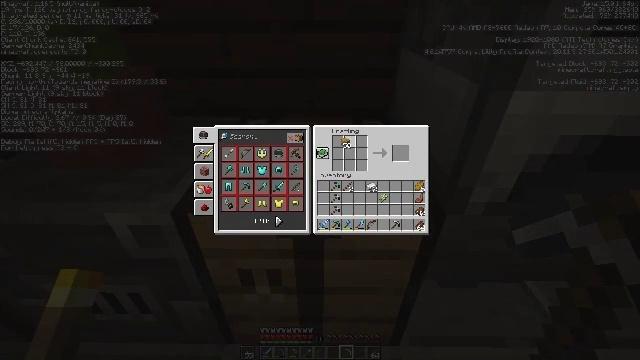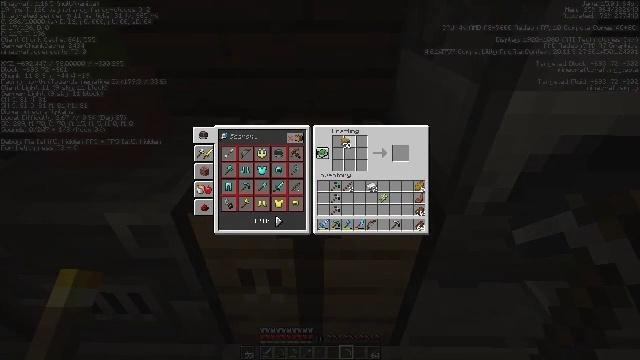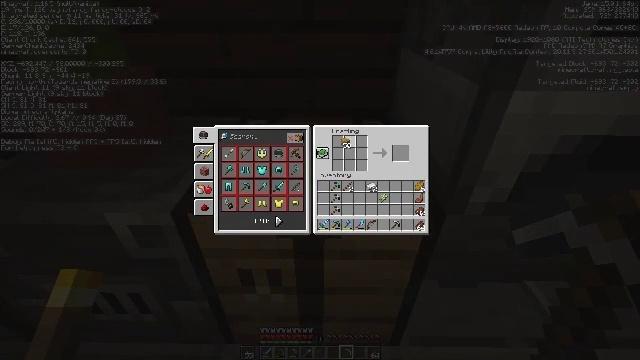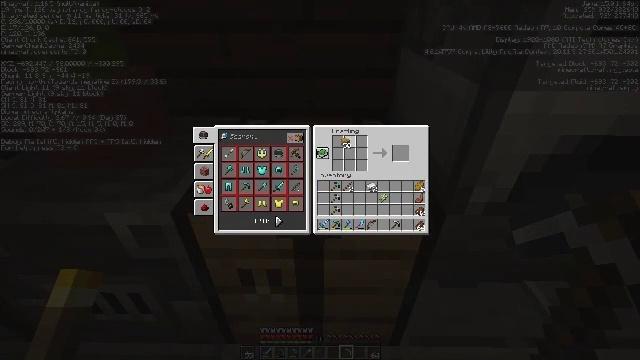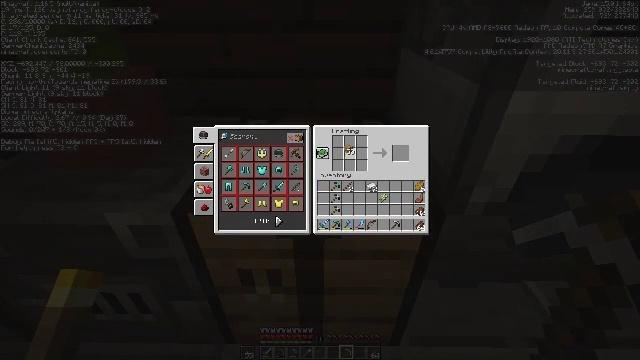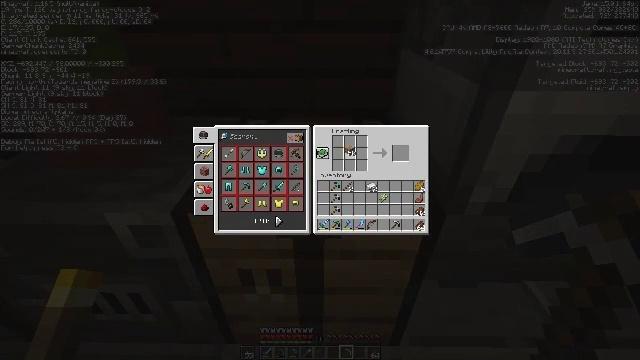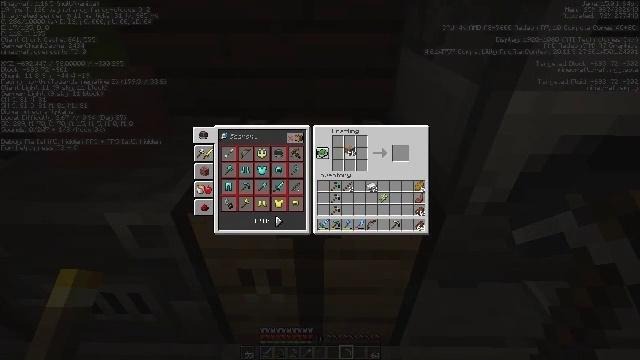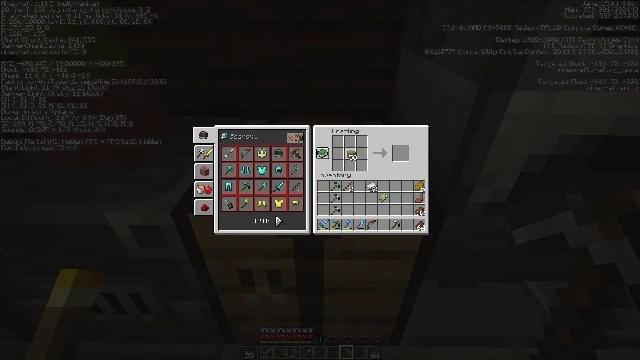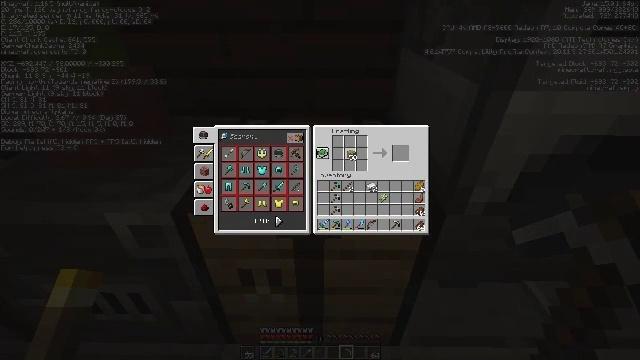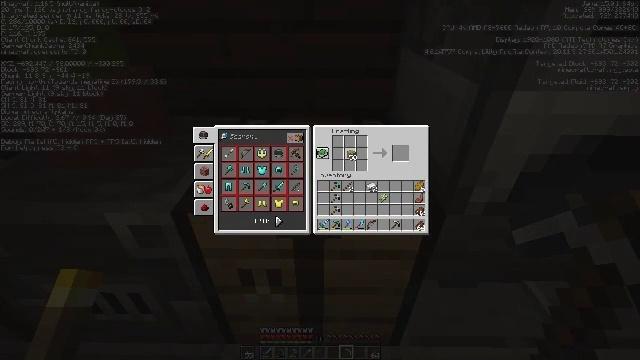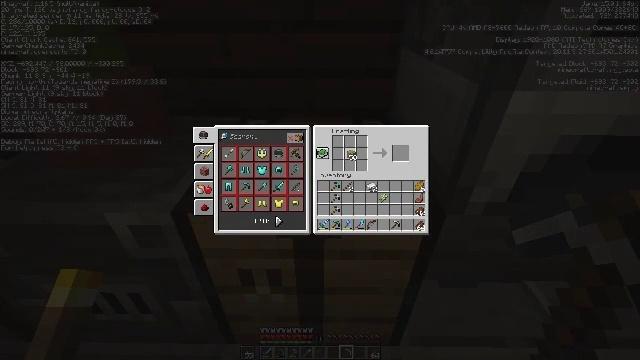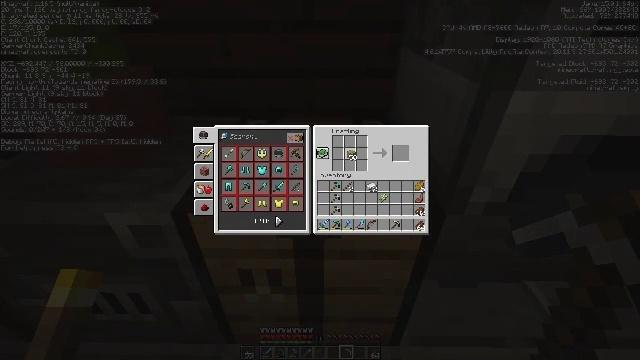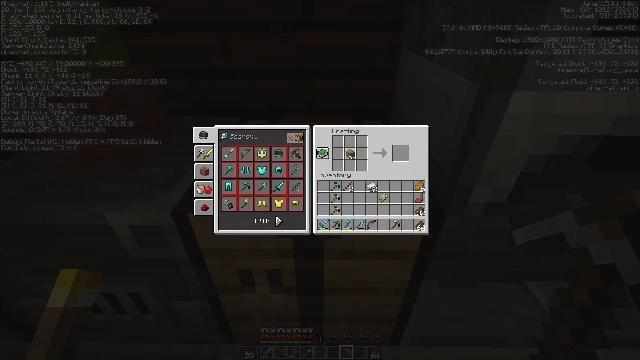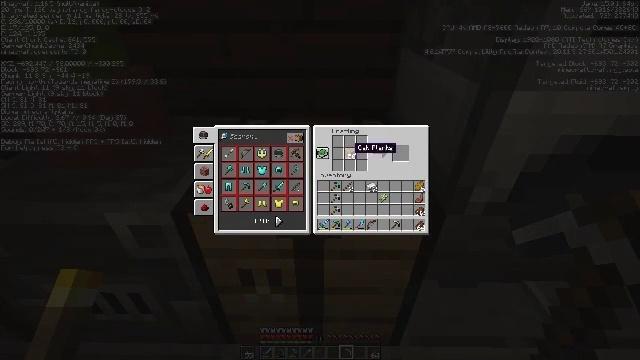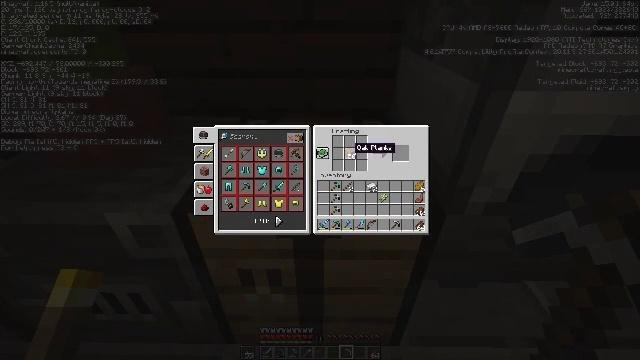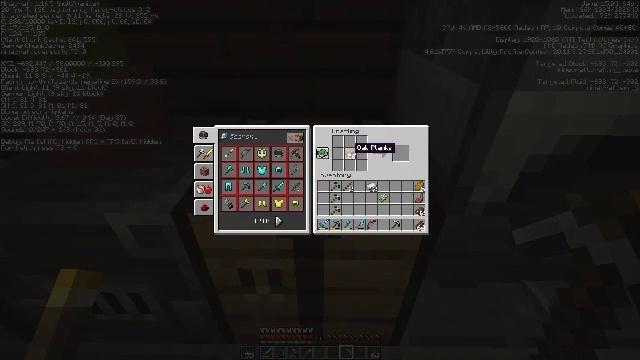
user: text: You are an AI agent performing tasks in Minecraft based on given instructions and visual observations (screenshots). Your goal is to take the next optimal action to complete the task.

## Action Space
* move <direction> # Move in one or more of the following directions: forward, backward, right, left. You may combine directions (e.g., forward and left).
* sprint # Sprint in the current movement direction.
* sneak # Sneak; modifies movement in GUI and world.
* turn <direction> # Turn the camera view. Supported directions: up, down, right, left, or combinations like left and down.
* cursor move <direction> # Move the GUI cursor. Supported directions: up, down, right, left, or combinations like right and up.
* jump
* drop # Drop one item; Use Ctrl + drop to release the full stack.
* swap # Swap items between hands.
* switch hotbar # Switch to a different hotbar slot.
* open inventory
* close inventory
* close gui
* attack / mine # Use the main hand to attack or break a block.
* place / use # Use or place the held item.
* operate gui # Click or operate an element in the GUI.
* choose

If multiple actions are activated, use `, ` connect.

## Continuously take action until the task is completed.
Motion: motion action
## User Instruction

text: Craft sticks from planks in the inventory.
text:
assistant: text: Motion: no_op
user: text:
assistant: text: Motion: no_op
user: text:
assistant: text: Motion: no_op
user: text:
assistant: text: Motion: turn down
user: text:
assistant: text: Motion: no_op
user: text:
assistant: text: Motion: no_op
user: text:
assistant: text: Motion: turn down
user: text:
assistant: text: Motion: no_op
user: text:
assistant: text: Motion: no_op
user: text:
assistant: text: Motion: attack / mine
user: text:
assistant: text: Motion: attack / mine
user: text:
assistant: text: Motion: attack / mine
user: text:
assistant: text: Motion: no_op
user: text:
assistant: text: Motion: no_op
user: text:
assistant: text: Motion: no_op
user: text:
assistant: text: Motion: no_op
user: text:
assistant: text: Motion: no_op
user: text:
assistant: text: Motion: no_op
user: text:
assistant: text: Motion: use / place
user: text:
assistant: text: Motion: use / place
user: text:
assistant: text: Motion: use / place
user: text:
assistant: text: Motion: no_op
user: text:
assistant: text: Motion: no_op
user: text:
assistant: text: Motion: no_op
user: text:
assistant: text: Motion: no_op
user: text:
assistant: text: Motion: no_op
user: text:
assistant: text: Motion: no_op
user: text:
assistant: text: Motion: no_op
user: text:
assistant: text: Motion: no_op
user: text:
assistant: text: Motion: attack / mine